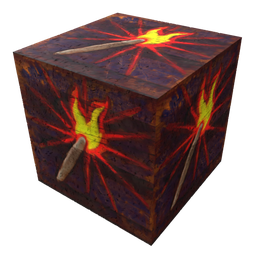
Label: tools